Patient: sex F, age 58
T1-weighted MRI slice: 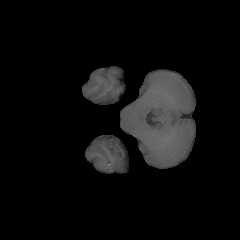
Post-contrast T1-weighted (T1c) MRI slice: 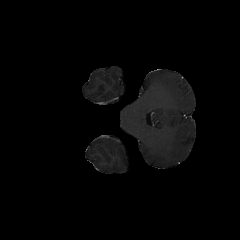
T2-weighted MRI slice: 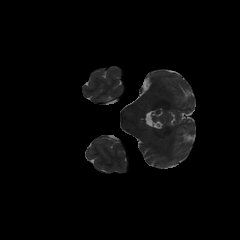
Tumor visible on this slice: no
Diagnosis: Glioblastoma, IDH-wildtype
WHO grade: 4